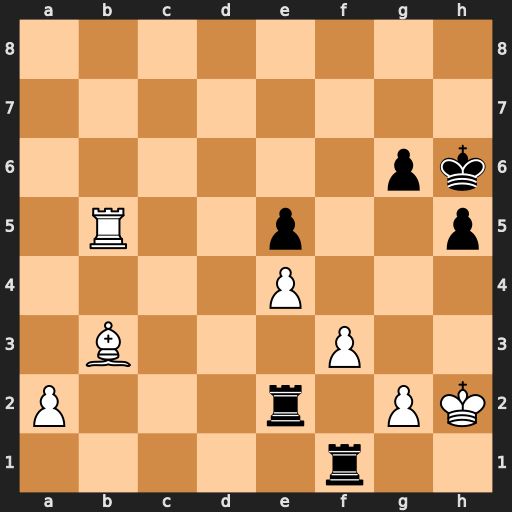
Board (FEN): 8/8/6pk/1R2p2p/4P3/1B3P2/P3r1PK/5r2
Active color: w
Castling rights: -
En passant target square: -
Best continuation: Bc4 Rxf3 Bxe2